Aerial crown-view tile of a tropical tree (Barro Colorado Island, Panama), acquired 20250715:
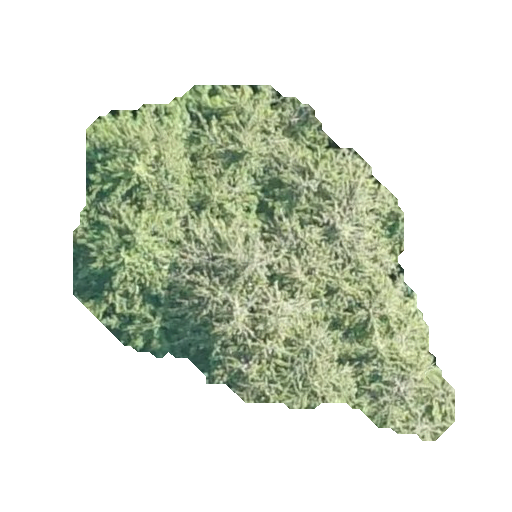
Species: Quararibea stenophylla
GBIF accepted scientific name: Quararibea stenophylla
Crown area: 133.159 m²